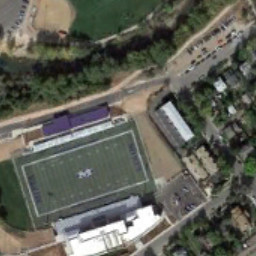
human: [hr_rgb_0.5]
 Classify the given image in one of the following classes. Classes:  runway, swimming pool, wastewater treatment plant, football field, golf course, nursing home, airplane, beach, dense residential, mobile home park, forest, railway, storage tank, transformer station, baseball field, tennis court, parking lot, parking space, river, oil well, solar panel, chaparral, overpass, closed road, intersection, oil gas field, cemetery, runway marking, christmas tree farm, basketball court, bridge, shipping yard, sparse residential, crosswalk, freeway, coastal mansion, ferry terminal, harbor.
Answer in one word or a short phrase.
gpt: football field